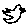
Label: bird